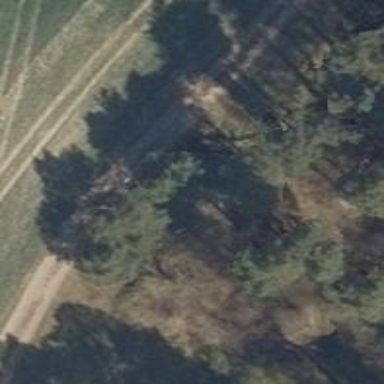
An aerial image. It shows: Hunting stand.